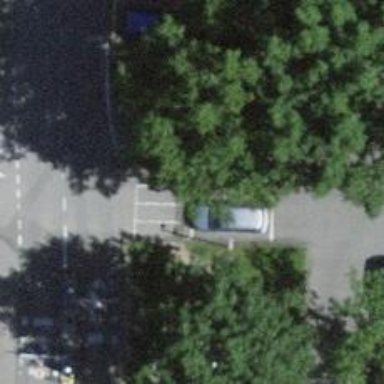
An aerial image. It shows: Charging station.